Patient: sex F, age 41
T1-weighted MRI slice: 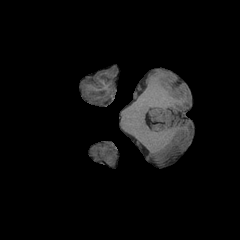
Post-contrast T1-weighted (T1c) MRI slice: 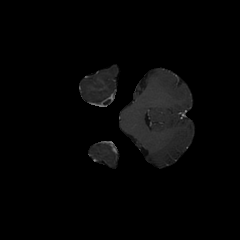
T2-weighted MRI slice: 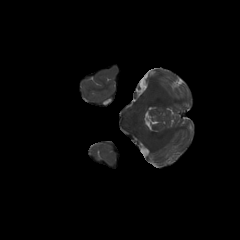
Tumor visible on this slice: no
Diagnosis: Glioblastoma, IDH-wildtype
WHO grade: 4